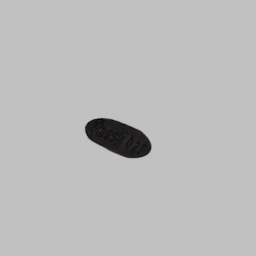
Label: nature